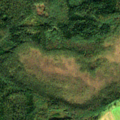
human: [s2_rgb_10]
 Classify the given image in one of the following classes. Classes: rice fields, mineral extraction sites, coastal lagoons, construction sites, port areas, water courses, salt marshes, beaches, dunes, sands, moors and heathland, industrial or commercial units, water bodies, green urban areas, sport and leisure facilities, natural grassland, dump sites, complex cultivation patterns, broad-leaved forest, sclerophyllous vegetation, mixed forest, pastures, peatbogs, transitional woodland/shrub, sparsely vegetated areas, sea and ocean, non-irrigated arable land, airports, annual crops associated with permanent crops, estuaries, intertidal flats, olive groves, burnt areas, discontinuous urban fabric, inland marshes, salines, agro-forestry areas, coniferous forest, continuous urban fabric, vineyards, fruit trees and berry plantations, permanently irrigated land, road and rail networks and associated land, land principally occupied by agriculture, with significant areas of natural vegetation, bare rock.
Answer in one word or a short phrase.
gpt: pastures, broad-leaved forest, coniferous forest, mixed forest, transitional woodland/shrub, peatbogs